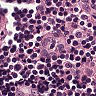
Metastatic tissue present: no